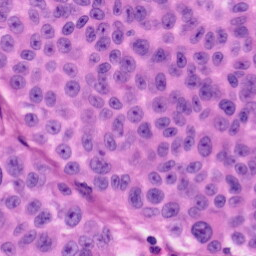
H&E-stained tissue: Skin